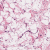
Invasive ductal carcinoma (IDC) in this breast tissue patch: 0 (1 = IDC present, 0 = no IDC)